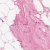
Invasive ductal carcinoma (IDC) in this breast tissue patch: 0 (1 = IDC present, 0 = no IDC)